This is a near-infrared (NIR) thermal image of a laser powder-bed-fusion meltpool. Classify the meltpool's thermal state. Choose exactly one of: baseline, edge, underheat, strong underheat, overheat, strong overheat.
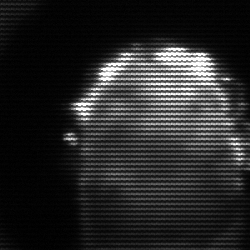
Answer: baseline